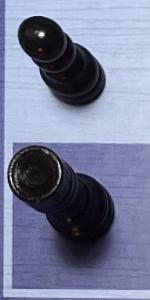
Label: Rook_Black